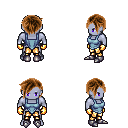
a pixel art fantasy rpg character, male body template, dark elf, purple skin, blue vest, gold greaves, brown pixie cut hairstyle, gold gloves, metal boots, four views (front, back, left, right), 2x2 character sprite sheet, small pixel art, hard edges, no anti-aliasing